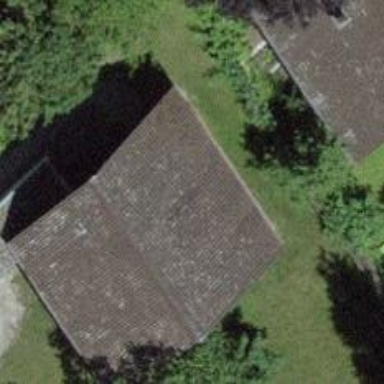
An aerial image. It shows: Gabled building with roof made of roof tiles. The roof is oriented across the building.